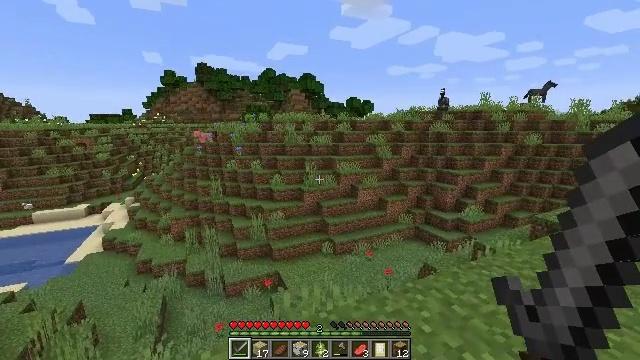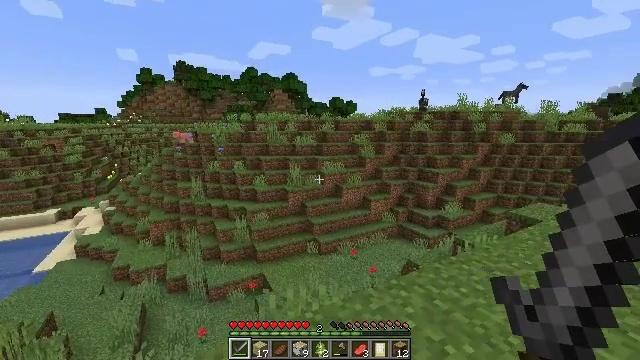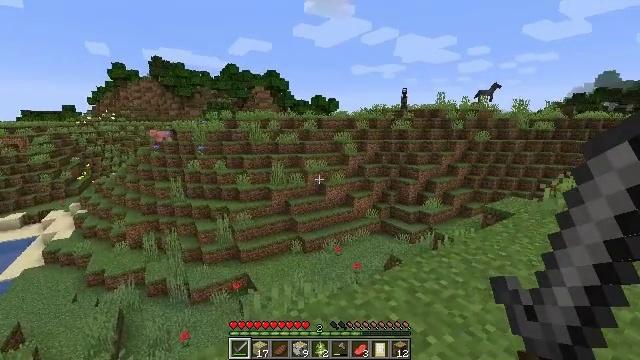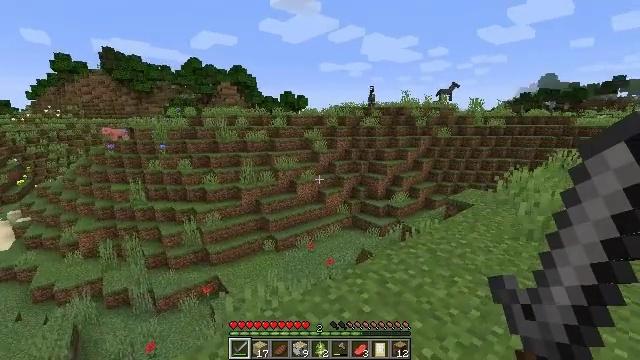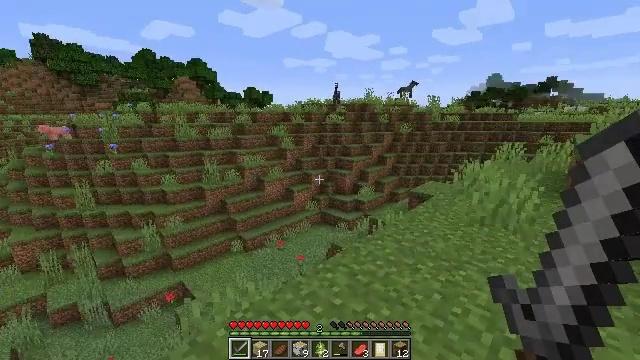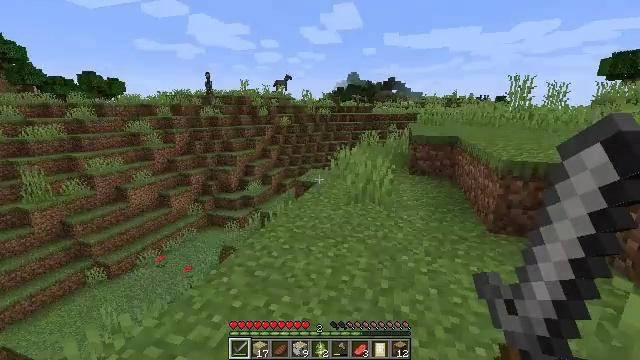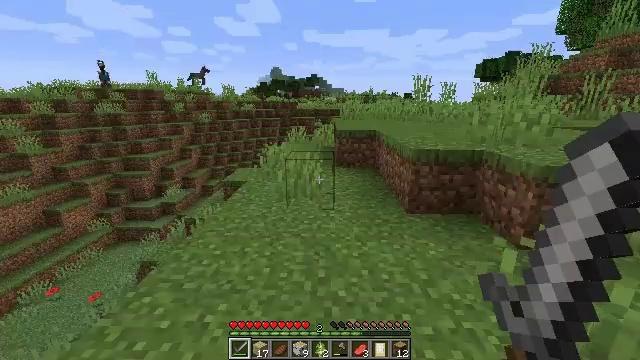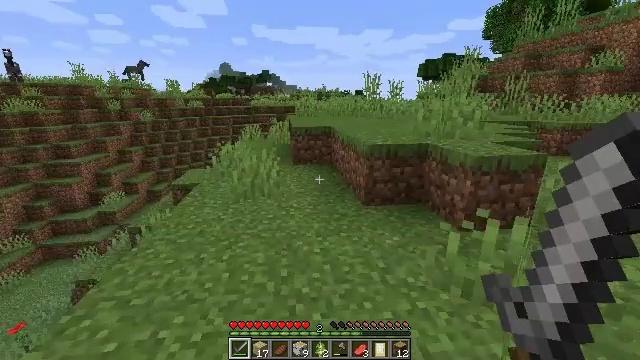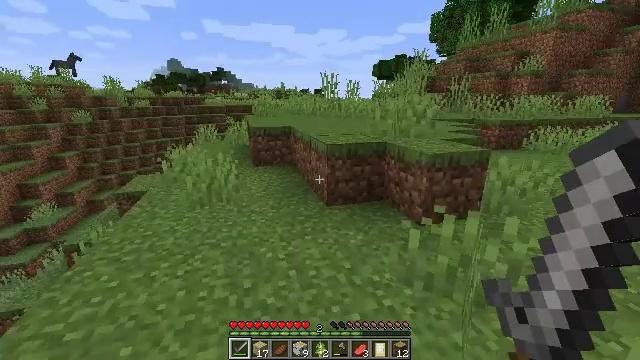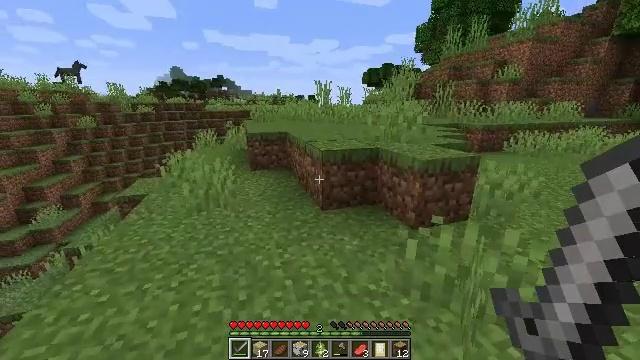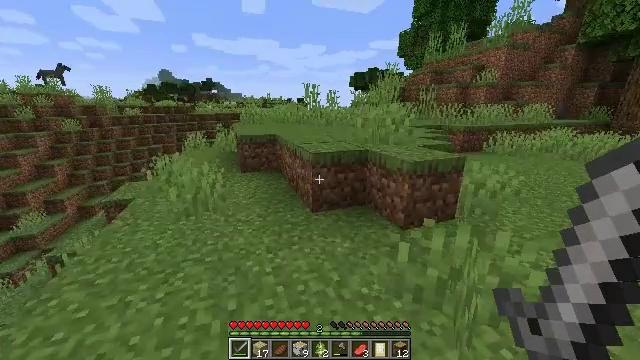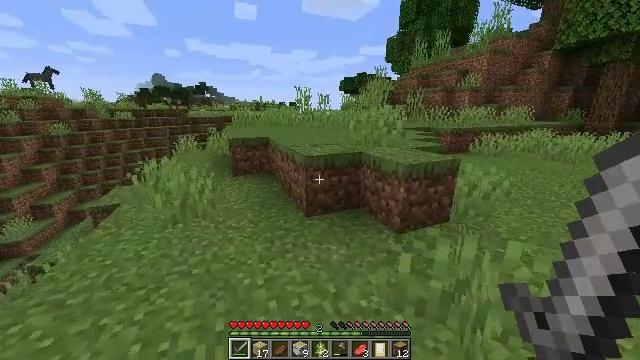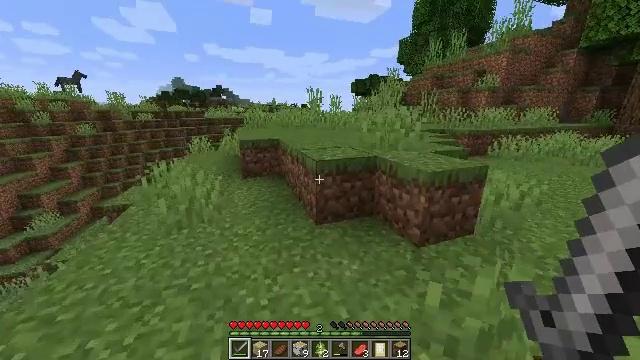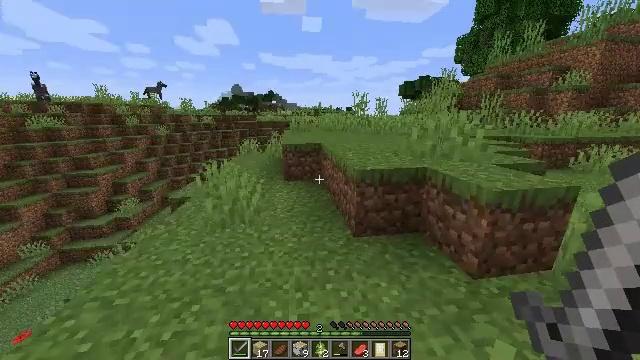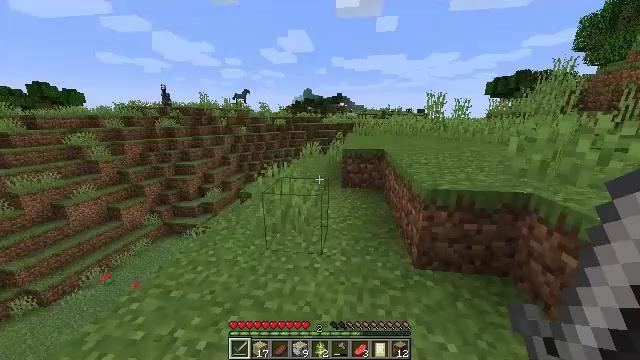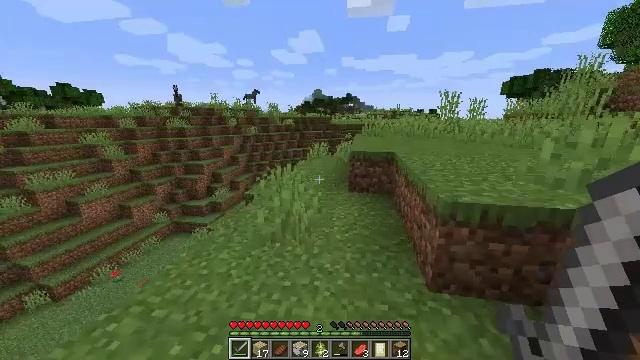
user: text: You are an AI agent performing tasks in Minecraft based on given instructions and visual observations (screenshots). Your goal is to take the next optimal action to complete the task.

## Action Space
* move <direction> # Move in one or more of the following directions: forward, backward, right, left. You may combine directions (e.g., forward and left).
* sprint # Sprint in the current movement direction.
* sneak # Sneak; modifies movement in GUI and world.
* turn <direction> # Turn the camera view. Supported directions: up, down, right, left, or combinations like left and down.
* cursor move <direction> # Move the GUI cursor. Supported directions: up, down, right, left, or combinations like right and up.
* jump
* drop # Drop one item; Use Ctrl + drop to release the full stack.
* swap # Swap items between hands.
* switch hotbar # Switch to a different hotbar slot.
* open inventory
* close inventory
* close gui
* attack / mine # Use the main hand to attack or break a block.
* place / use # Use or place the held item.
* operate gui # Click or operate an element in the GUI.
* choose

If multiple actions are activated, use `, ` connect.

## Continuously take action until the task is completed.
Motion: motion action
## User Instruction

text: Remove the white bed from its place.
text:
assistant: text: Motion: sprint, turn right
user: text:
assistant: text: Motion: sprint, turn right
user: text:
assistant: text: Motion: sprint, turn right
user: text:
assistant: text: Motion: sprint, turn right
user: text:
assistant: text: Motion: sprint, turn right and down
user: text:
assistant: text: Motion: sprint, turn right
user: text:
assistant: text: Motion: sprint, turn right
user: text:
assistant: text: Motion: move forward, sprint, turn right
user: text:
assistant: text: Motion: move forward, sprint, turn right
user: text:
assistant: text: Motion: move forward, sprint, turn right
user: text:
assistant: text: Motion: move forward, sprint, turn right
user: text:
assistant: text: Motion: move forward, sprint, turn left
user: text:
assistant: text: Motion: move forward, sprint, turn left
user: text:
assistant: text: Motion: move forward, sprint, turn left
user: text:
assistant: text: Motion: move forward, sprint, turn left
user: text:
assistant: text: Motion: sprint, turn left
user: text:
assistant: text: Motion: turn left
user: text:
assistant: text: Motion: turn left
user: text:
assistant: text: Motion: turn left
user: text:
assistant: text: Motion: turn left
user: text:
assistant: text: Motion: turn left
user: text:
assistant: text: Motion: turn left
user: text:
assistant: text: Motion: turn left and up
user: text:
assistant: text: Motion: turn left
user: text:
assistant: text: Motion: no_op
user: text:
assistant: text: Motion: no_op
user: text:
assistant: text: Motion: sprint
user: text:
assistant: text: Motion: sprint
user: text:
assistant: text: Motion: sprint
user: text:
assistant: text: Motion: sprint